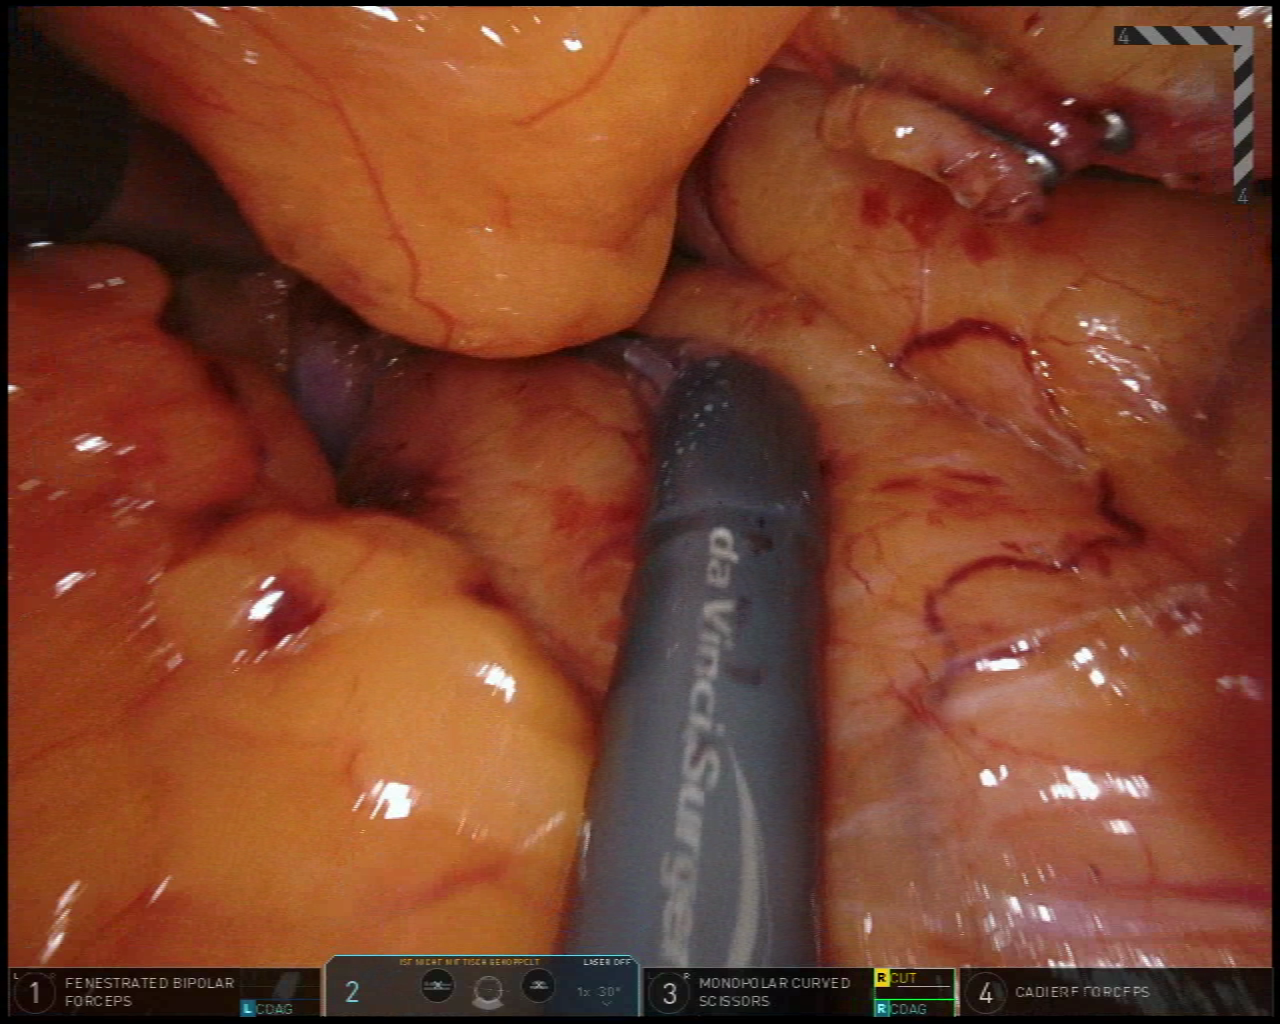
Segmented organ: spleen
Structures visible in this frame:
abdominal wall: no
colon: no
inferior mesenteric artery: no
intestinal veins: no
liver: no
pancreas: no
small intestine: no
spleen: yes
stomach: no
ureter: no
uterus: no
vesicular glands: no